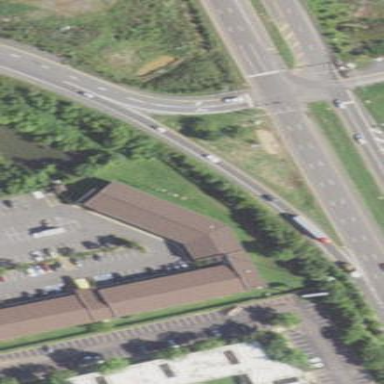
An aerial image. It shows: Motel building.